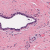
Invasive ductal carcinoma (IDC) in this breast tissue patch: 0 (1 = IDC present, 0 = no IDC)